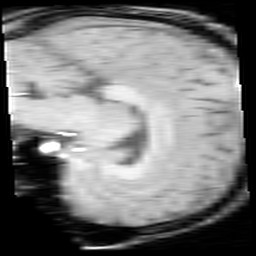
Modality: inplaneT1
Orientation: sagittal
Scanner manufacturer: ge
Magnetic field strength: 3 T
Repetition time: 0.325 s
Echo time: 0.003524 s